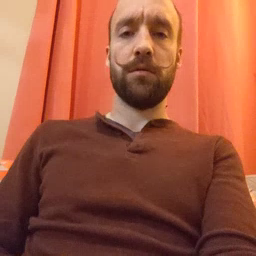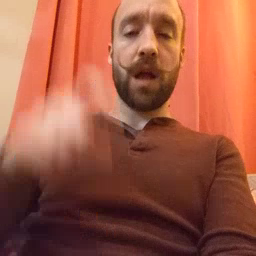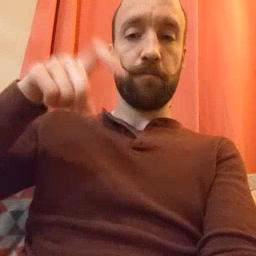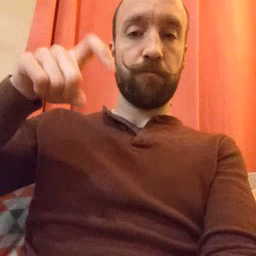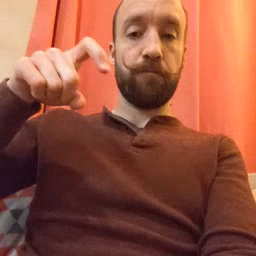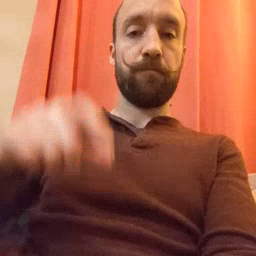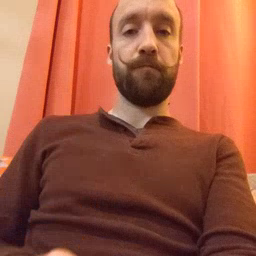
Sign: time